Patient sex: F
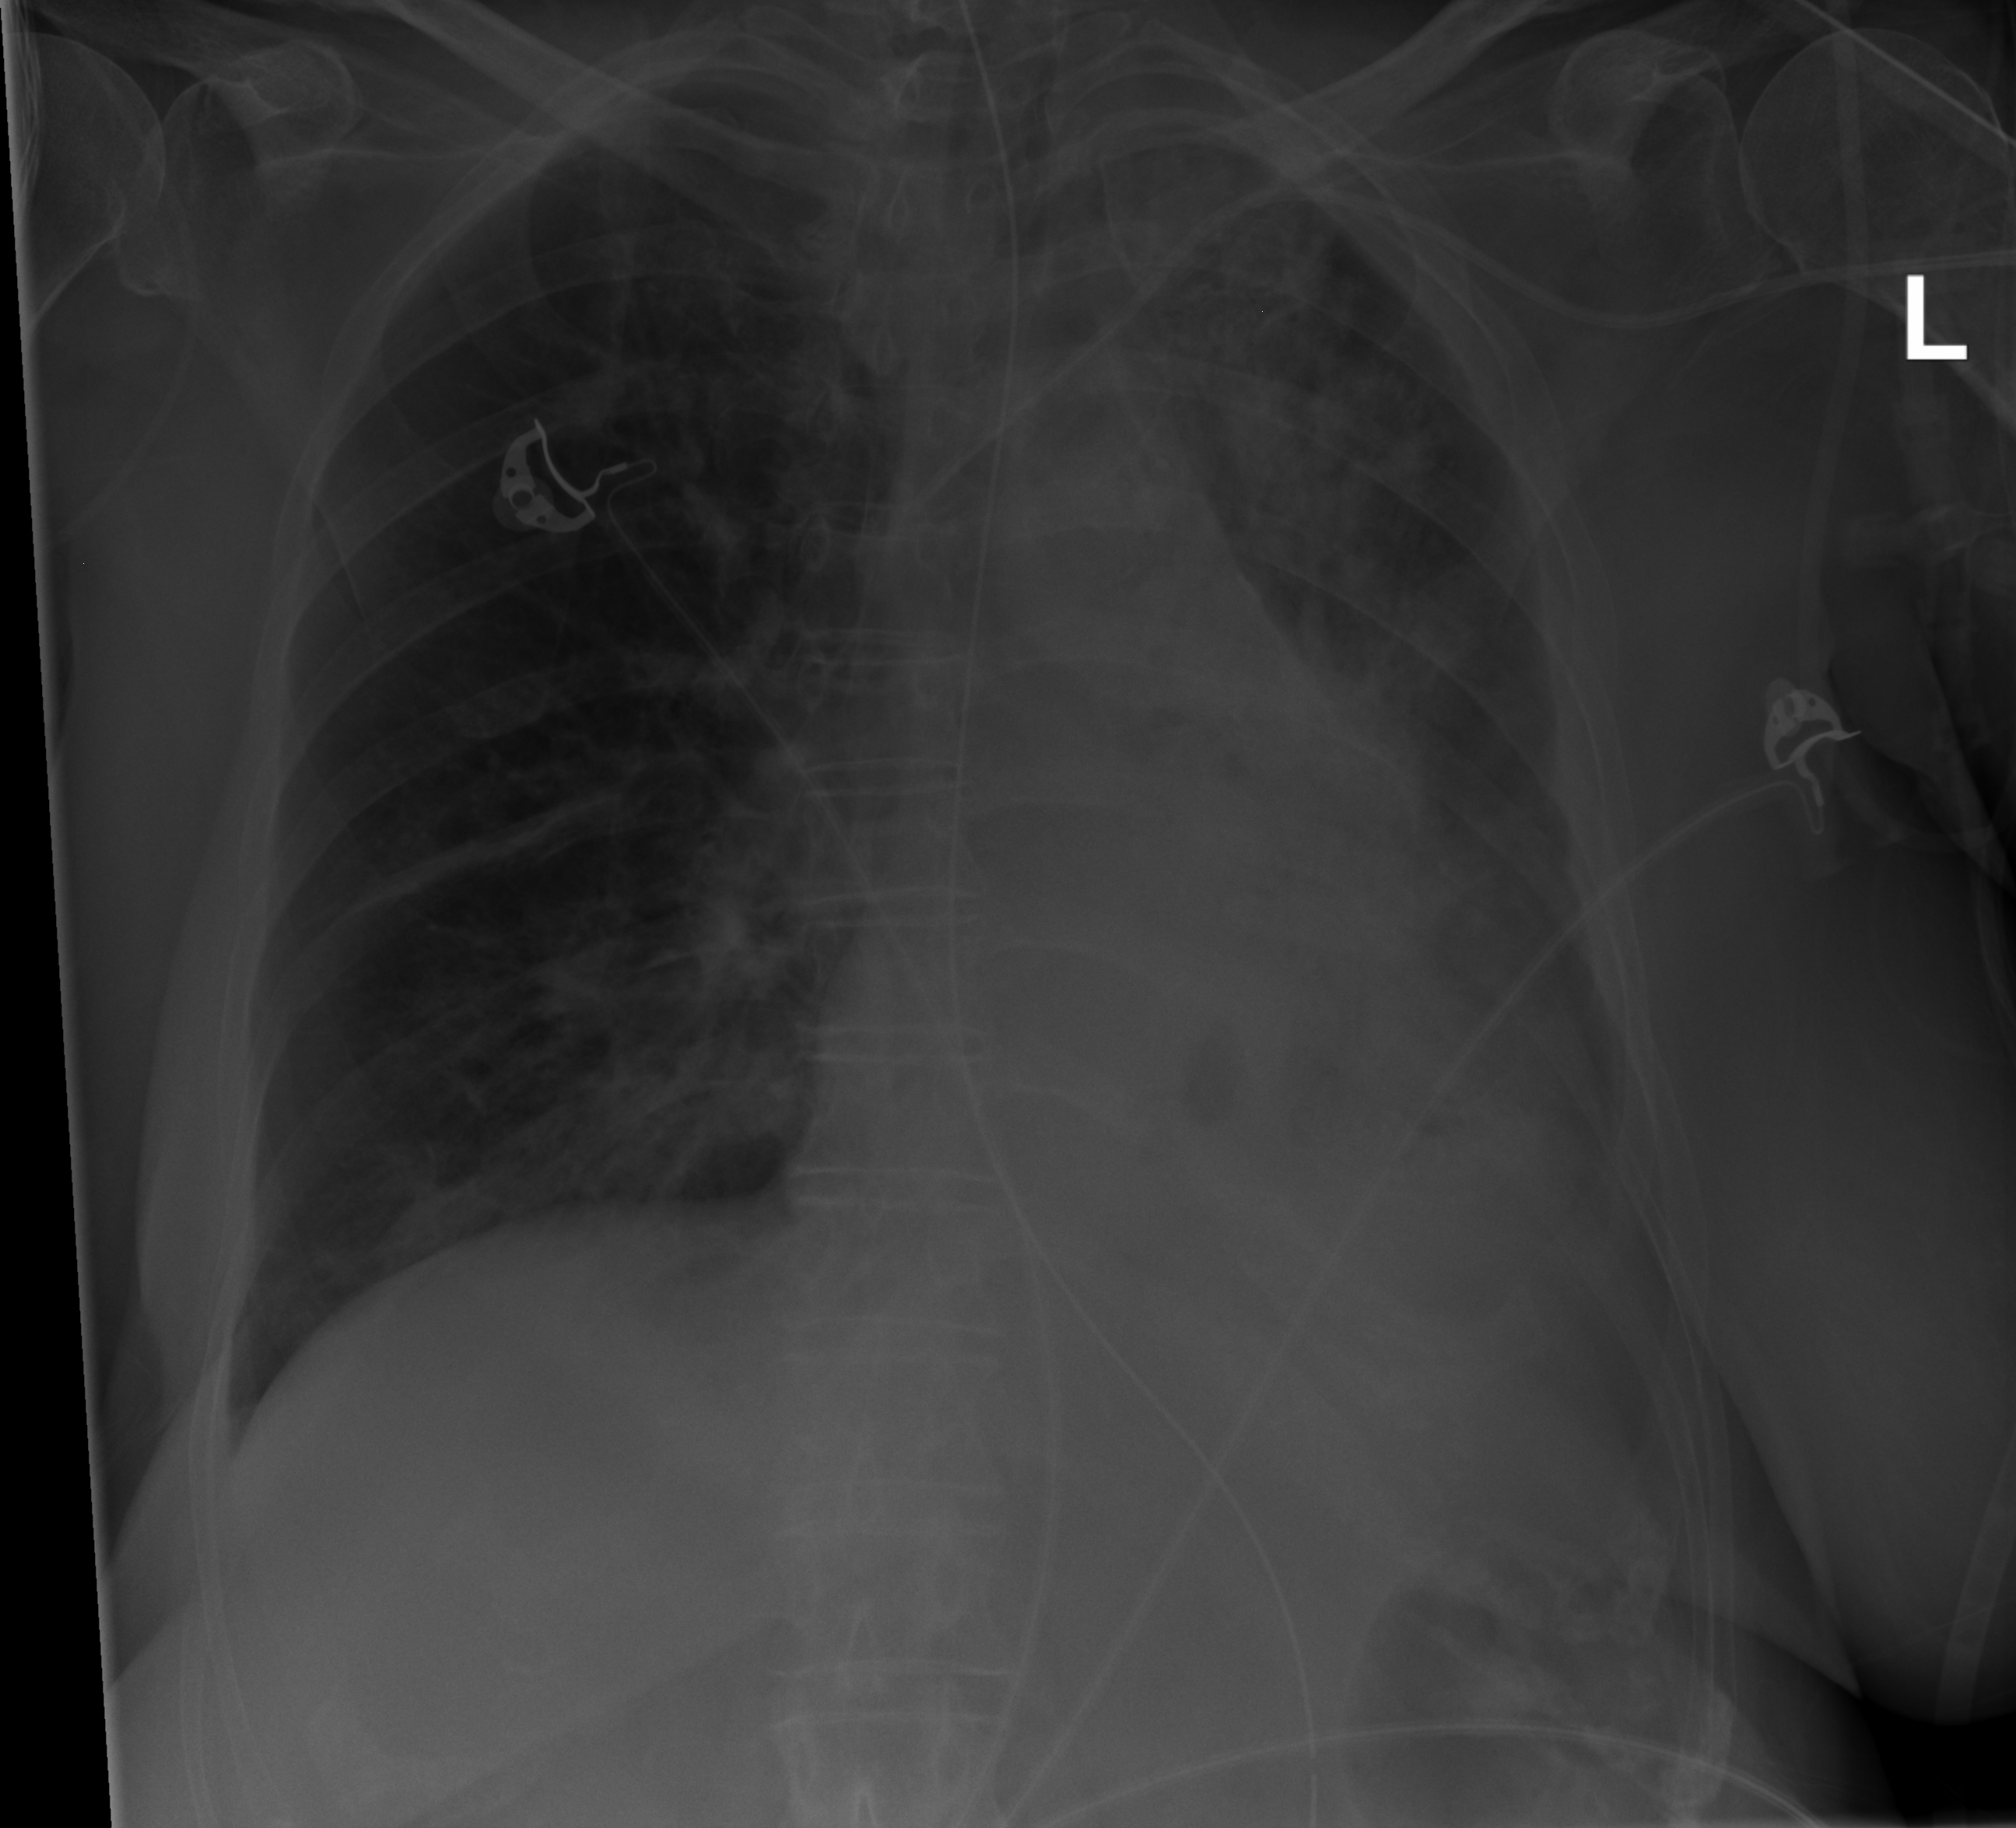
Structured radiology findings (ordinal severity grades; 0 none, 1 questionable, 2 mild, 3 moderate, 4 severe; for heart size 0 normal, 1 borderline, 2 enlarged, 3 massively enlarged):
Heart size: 2
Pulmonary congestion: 0
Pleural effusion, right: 0
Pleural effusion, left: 3
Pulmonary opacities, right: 2
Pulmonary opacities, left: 4
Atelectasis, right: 2
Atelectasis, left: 1